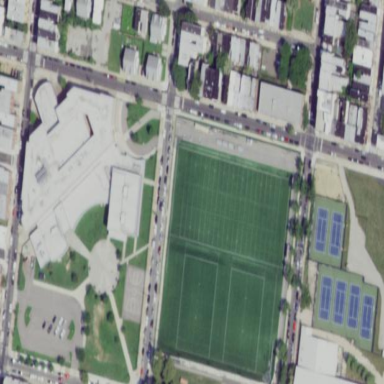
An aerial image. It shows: Artificial turf pitch used for American football.